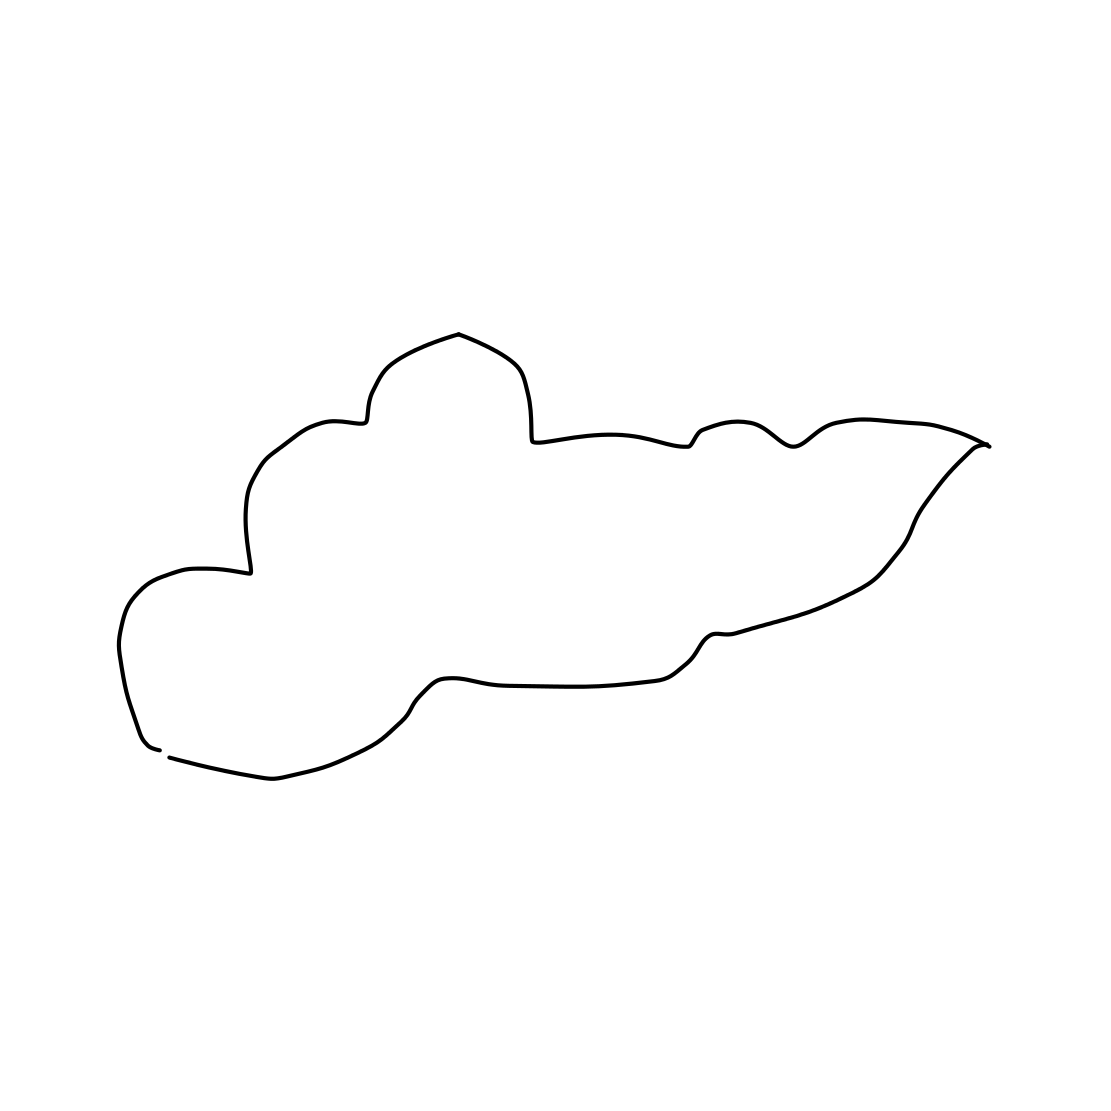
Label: cloud